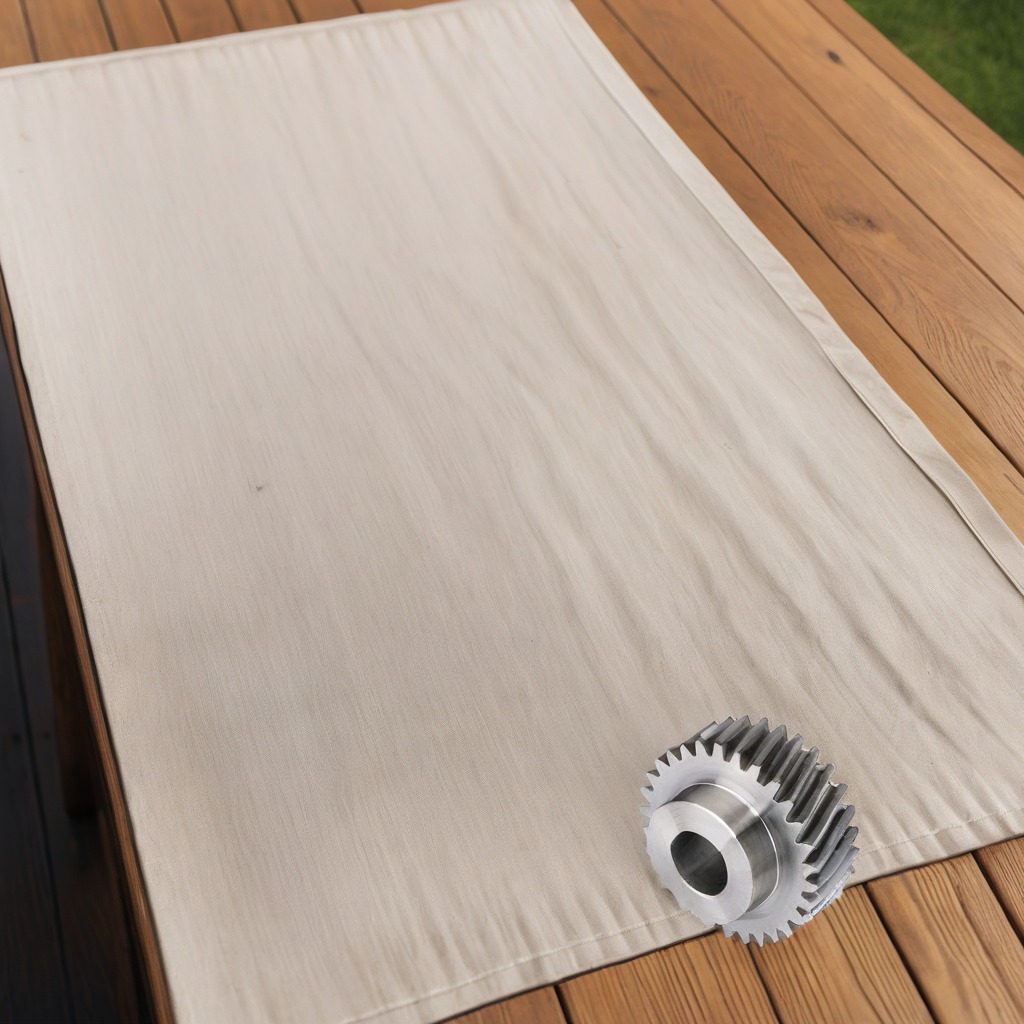
A steel gear with teeth is lying on a wooden table in an outdoor workshop during daytime bright natural light soft shadows worn but beneath the cloth.